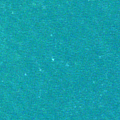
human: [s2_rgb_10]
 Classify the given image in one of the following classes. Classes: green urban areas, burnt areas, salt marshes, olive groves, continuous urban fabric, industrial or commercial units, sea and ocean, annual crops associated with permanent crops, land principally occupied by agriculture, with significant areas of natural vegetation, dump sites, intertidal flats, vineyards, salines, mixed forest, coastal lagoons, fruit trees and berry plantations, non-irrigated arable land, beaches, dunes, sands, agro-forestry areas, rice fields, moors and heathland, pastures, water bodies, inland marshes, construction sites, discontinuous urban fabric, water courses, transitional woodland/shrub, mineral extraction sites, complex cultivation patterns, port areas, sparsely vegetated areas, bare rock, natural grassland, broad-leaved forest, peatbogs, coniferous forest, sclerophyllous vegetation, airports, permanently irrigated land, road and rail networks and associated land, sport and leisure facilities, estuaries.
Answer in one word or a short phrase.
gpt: sea and ocean